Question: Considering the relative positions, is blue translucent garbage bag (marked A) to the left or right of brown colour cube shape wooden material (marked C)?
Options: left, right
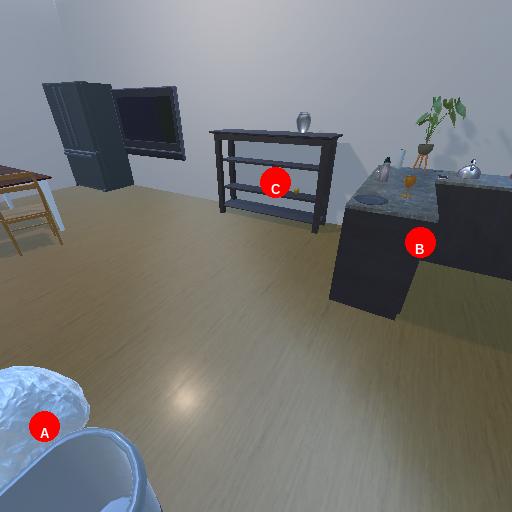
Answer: left